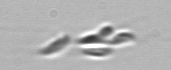
Label: Dinobryon